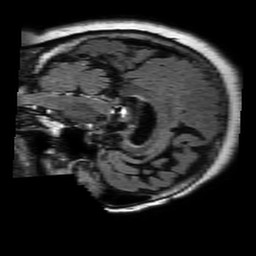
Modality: FLAIR
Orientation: sagittal
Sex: female
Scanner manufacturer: philips
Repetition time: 11 s
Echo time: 0.125 s